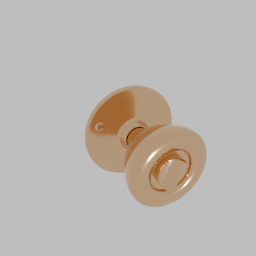
Label: mechanical